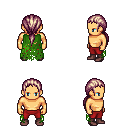
a pixel art fantasy rpg character, male body template, human, tanned skin, green tattered cape, red pants, white blonde ponytail hairstyle, maroon shoes, four views (front, back, left, right), 2x2 character sprite sheet, small pixel art, hard edges, no anti-aliasing